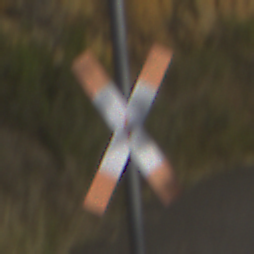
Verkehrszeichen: Andreaskreuz
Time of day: MorningAfternoon
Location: Outdoor (RoadRail)
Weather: PartlyCloudy
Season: NotSpecified
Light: Natural